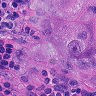
Metastatic tissue present: yes